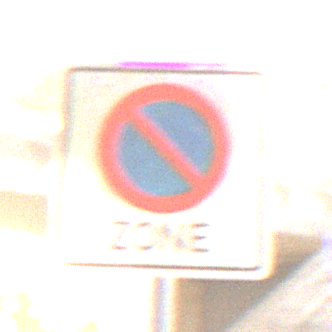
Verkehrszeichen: BeginnEingeschraenktesHalteverbotZone
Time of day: SunriseSunset
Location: Roofed (Suburban)
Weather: Clear
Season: NotSpecified
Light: Natural